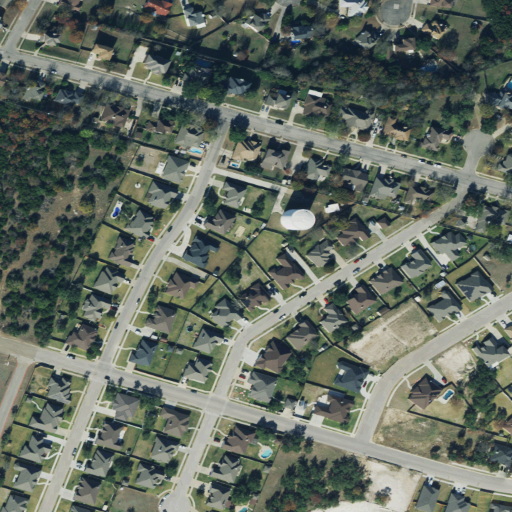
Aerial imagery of cape in Texas named Rattlesnake Point containing low intensity development, medium intensity development, open development, shrub, grassland, evergreen forest, and high intensity development